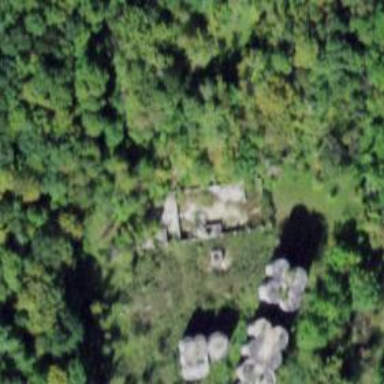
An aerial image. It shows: Scene of historic ruins.